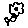
Label: flower